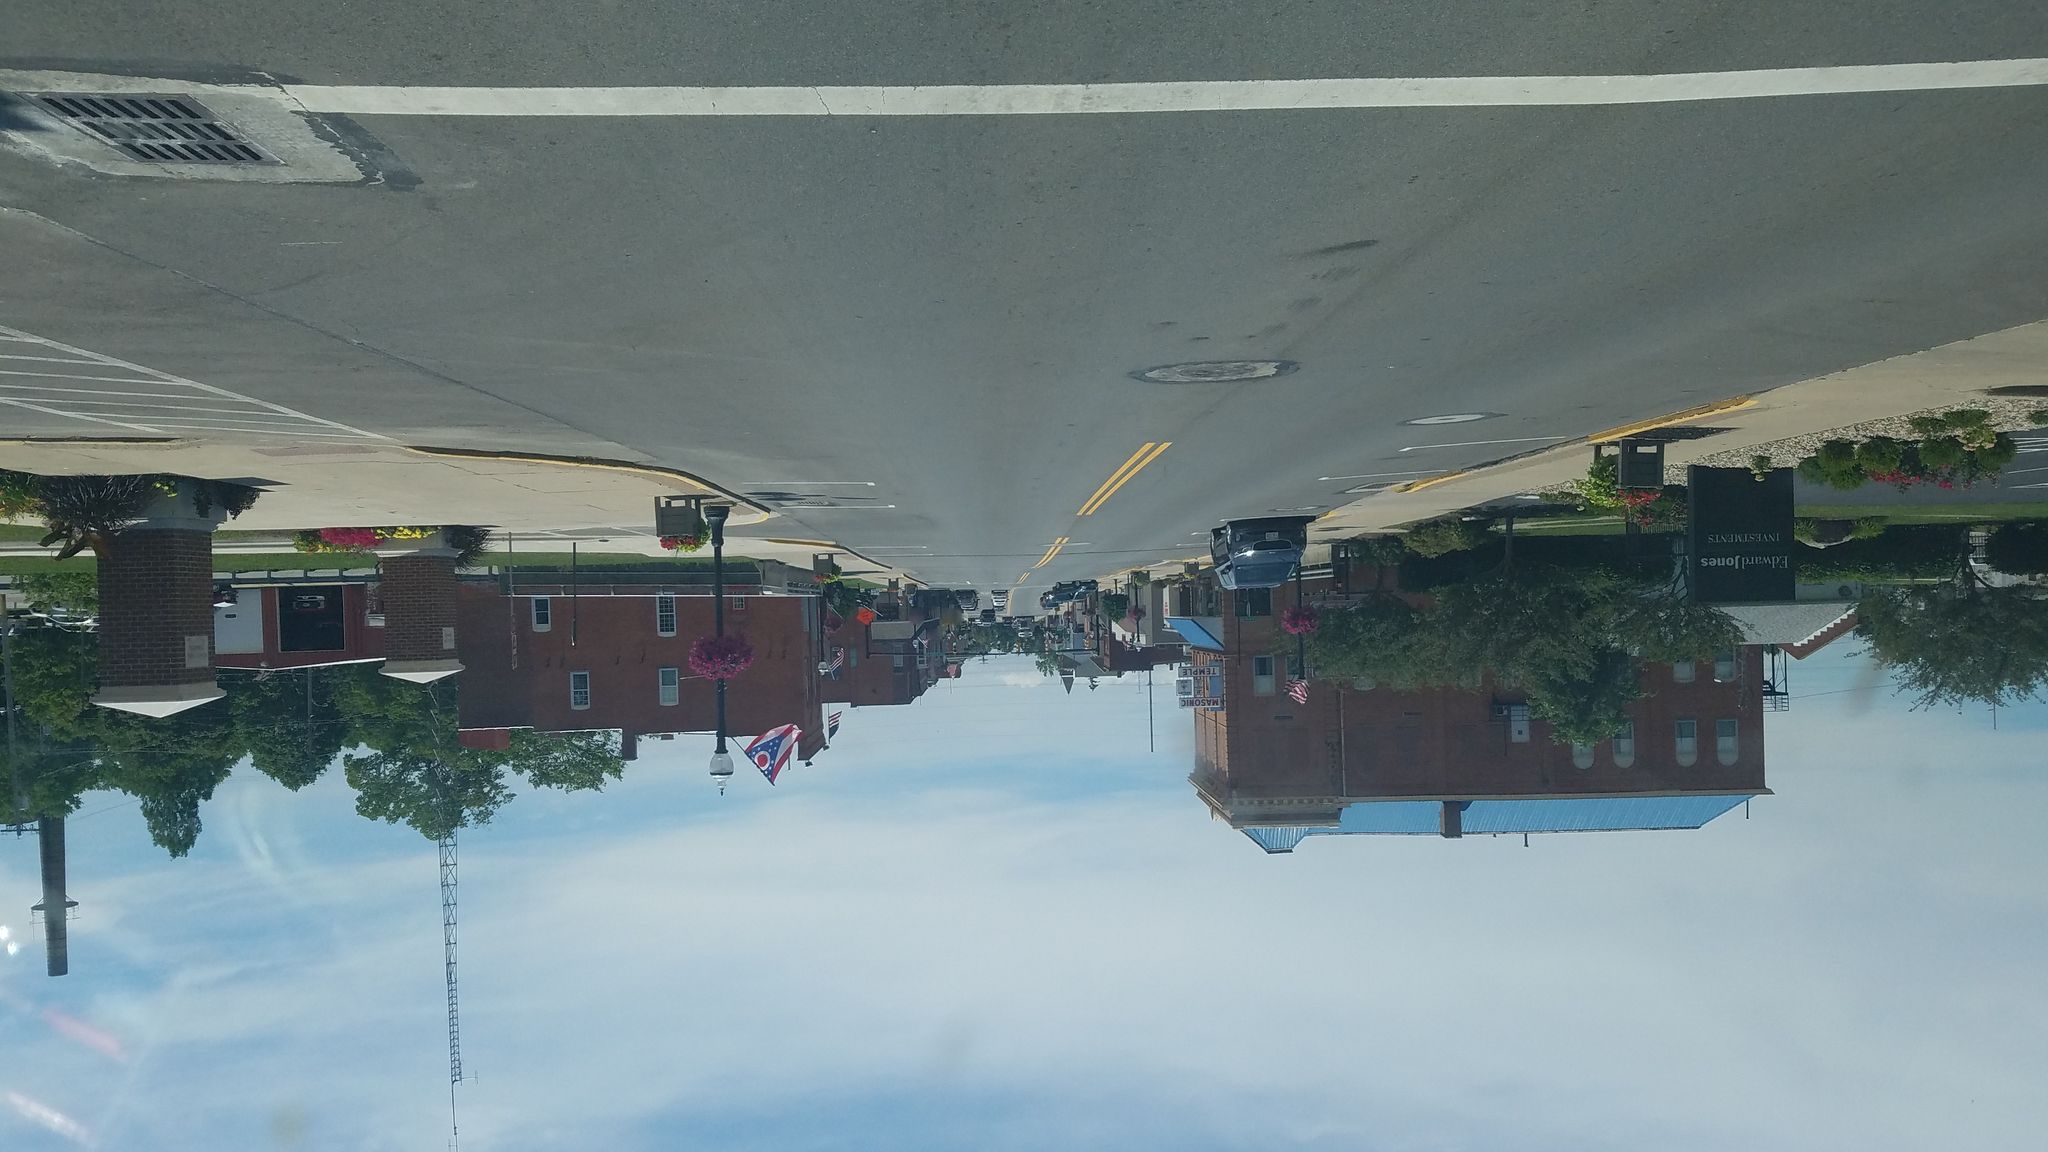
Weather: cloudy
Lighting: day
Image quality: good
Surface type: driving surface
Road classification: primary
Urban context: semi-dense urban cluster
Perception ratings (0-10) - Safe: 4.21, Lively: 7.37, Beautiful: 1.57, Boring: 2.91, Depressing: 9.65, Wealthy: 6.32